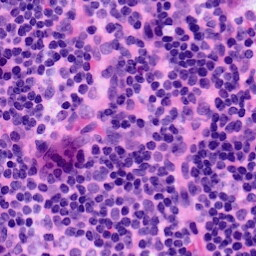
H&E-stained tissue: LymphNode